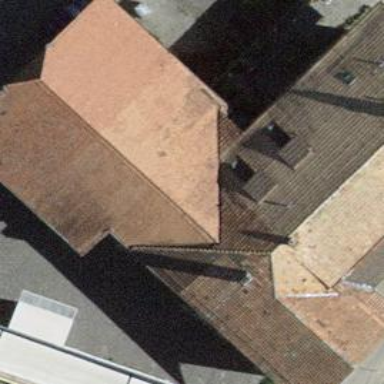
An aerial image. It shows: Barn.